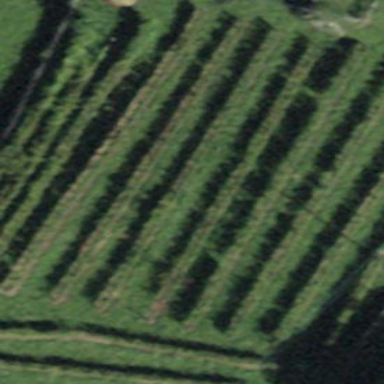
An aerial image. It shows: Beautiful vineyard in the countryside.